Aerial crown-view tile of a tropical tree (Barro Colorado Island, Panama), acquired 20250512:
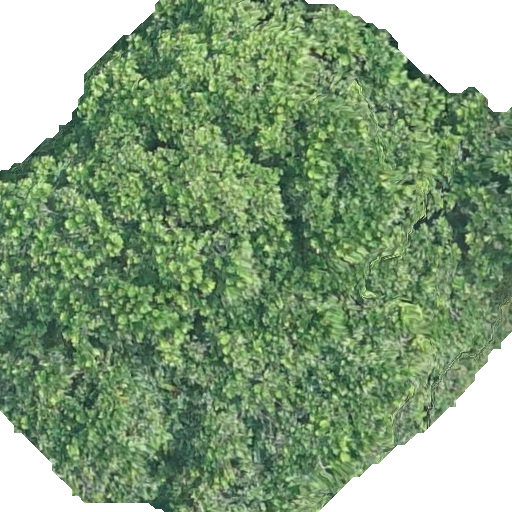
Species: Anacardium excelsum
GBIF accepted scientific name: Anacardium excelsum
Crown area: 377.342 m²